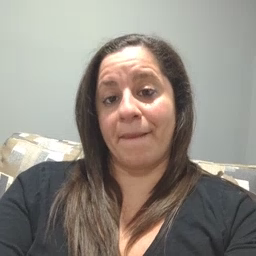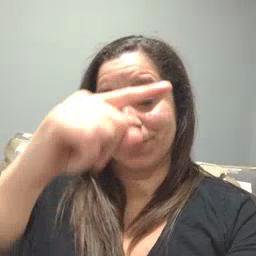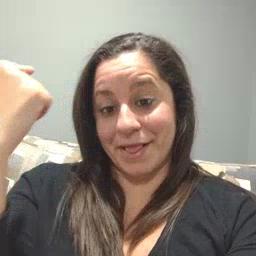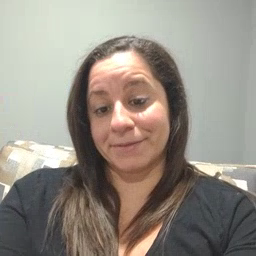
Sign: black